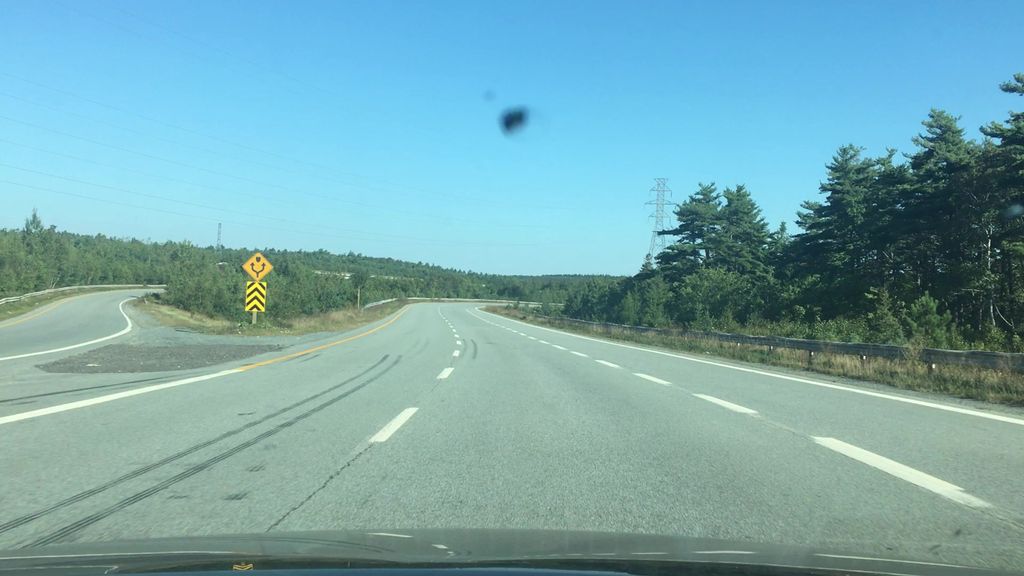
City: halifax